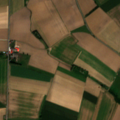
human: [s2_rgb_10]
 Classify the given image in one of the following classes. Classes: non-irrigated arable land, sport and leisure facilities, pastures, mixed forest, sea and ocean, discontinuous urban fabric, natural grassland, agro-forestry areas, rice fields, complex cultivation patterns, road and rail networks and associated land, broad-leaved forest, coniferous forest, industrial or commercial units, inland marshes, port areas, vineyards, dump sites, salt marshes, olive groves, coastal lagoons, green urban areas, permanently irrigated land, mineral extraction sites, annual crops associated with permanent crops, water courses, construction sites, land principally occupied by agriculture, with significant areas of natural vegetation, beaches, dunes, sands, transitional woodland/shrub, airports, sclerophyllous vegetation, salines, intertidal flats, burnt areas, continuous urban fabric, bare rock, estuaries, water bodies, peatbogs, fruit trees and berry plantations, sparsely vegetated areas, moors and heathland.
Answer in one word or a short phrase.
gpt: non-irrigated arable land, pastures, complex cultivation patterns